Question: I have a bunch of letters in RTF format. These letters are just a single page and have a background image with text above it. My application opens the RTF as plain text, replace some text fields, and then I want to export it to PDF and sent it by email.
We have tried with a component named TallPDF, but it puts the image in one page, and the text in the other. I am trying to find a component that export the RTF to PDF keeping the original single page format, and I was wondering if any of you fine StackOverflow users has been in the same situation before, and what component would you recomend?
If RTF to PDF is not suitable, any other way to edit the document from .NET easily and export it to PDF ?
Basically the letters are like the X-mas letters:

Thanks a million.
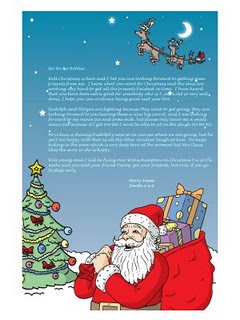
Answer: Best bulletproof solution so far:
<URL>
Well, apparently the problem is MS Word (surprise?). If you save a Word document as .RTF, even Word Pad is unable to get it right if there are complex designs or elements. So probably MS Word is embedding data that only it understand (surprise!). So the only bulletproof solution is having the MS Word installed, use a PDF printer.
Cheers.